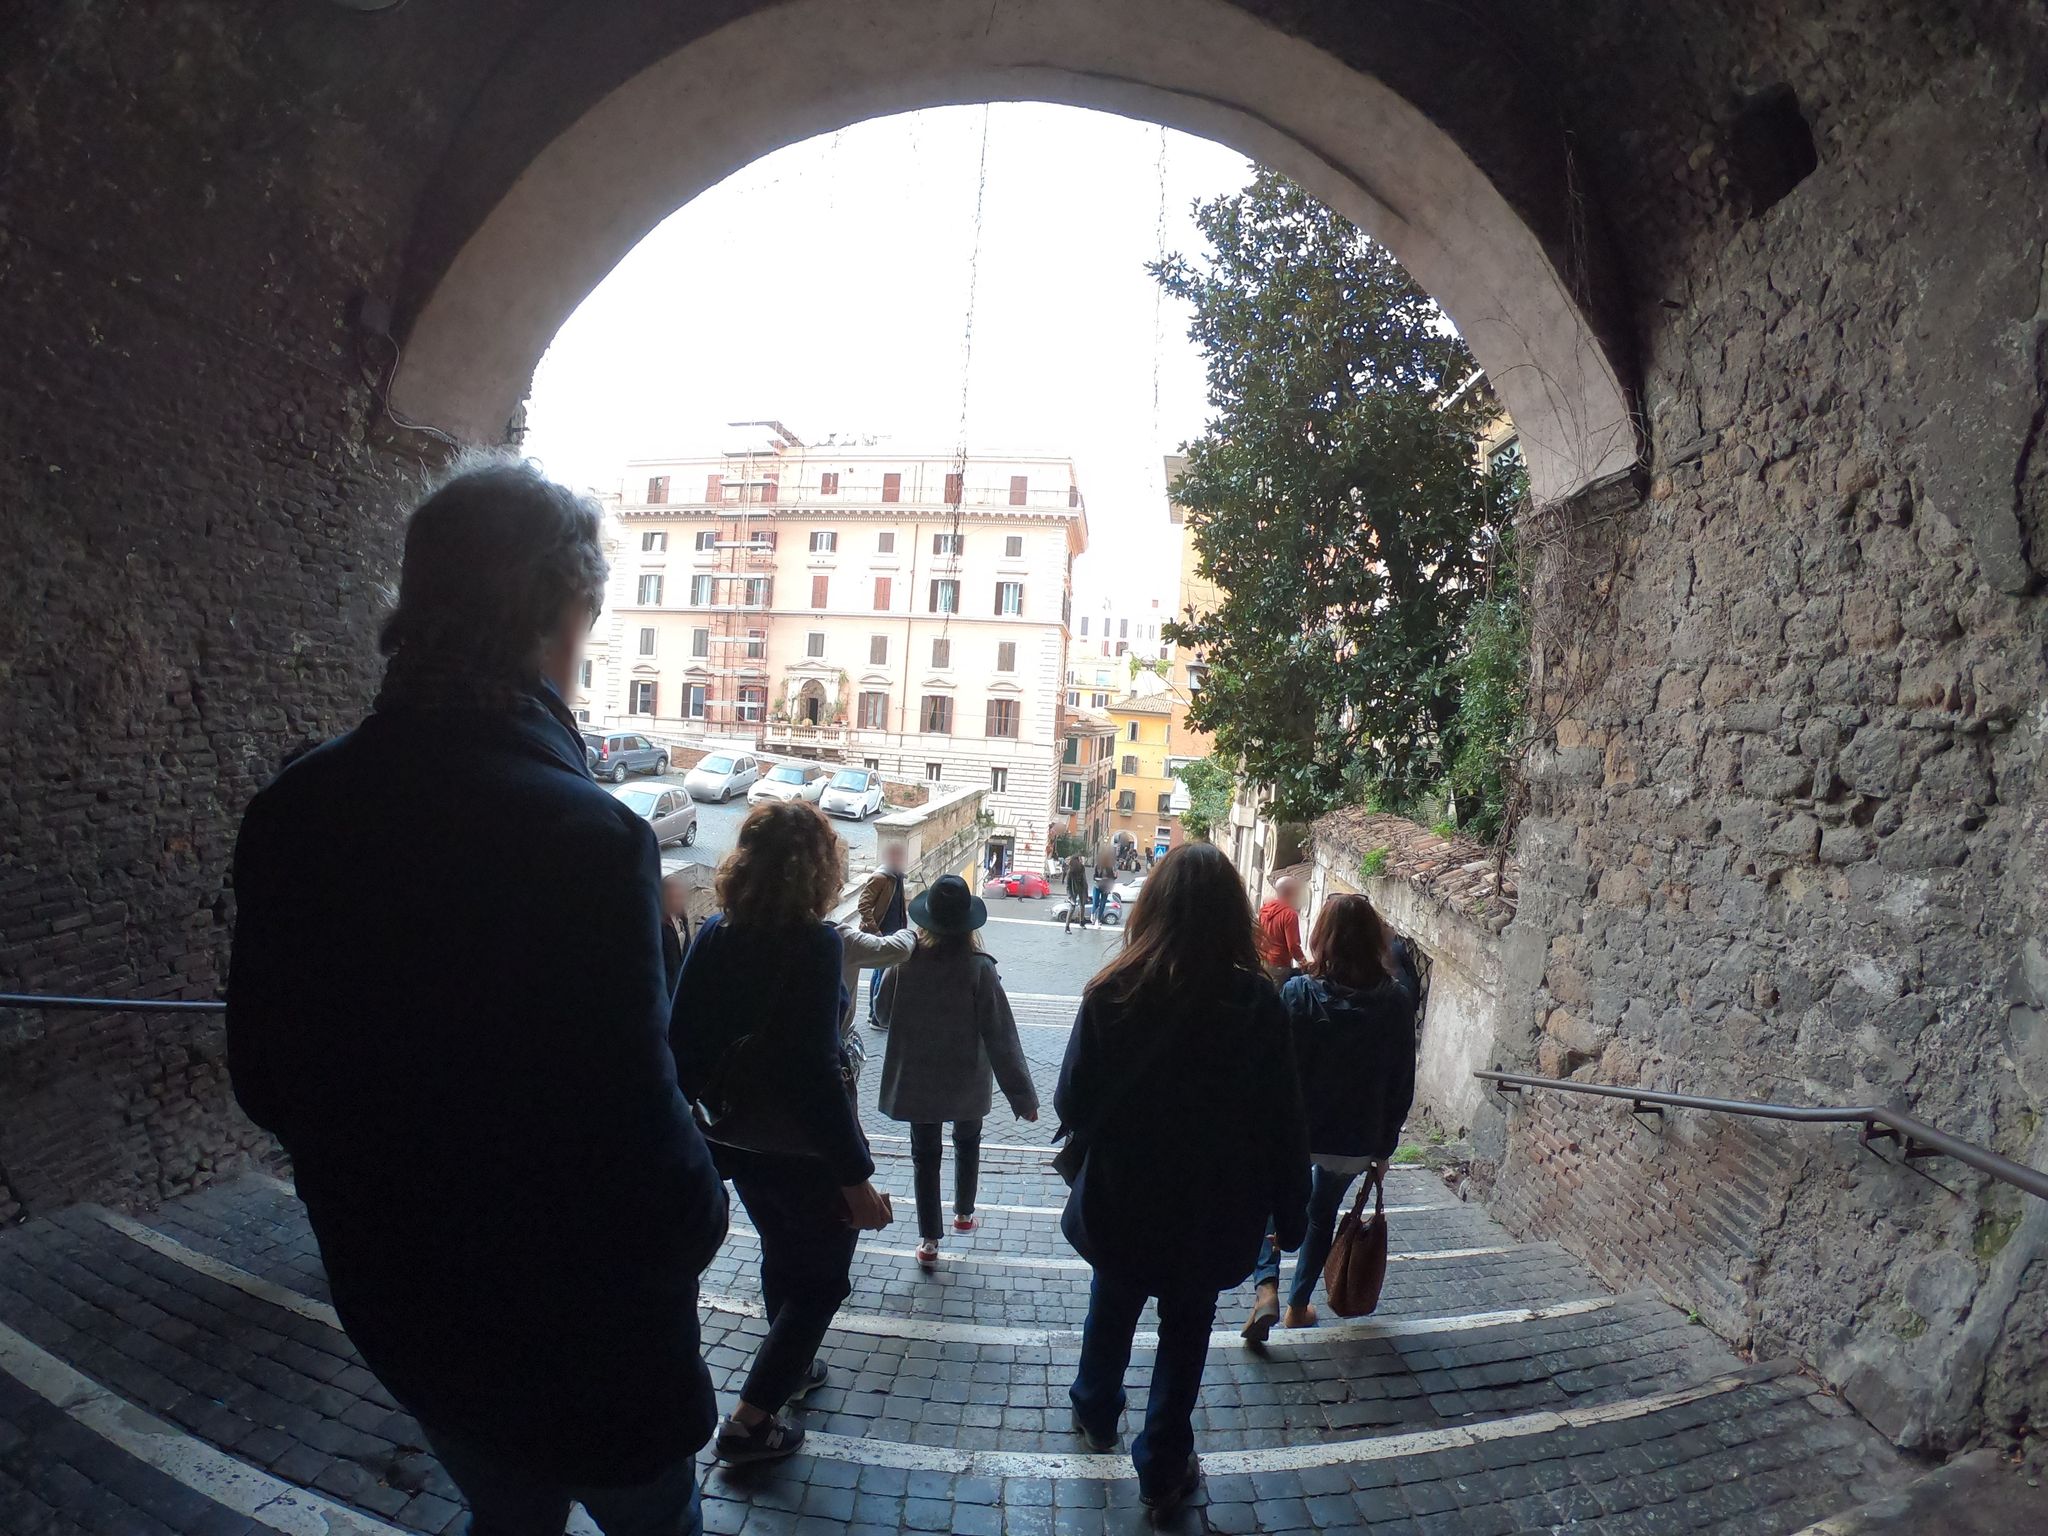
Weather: clear
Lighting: day
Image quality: good
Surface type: walking surface
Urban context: urban centre
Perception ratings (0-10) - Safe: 5.09, Lively: 2.86, Beautiful: 2.54, Boring: 8.64, Depressing: 2.1, Wealthy: 6.02